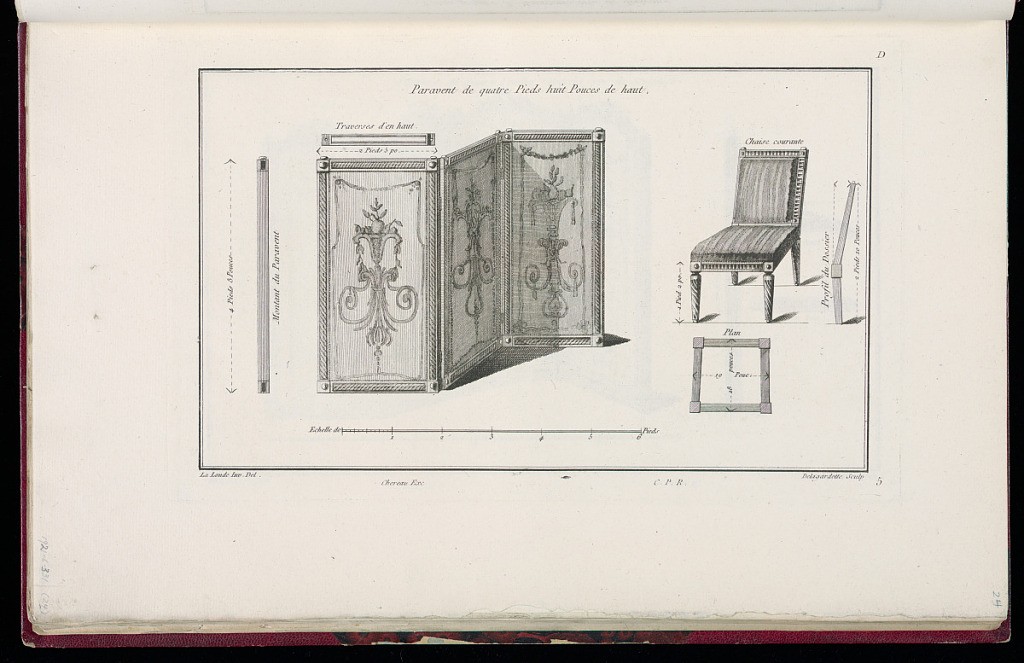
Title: Paravent de quatre Pieds huit Pouces de haut [et] Chaise courante
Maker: Richard de Lalonde, French, active 1780–96
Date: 1775-1788
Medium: Etching on off-white laid paper
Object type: Print
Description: Designs for a folding screen and for a movable chair. The sceen is decorated with ornament motifs of baskets of flowers and arabesques, and carved with interlaced piastre and beads. The chair is covered in a striped textile and carved with fluting and spiral fluting detail. Between the chair and folding screen and plans and examples of the joinery. The plate is signed and numbered.